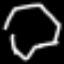
Label: octagon